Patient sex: M
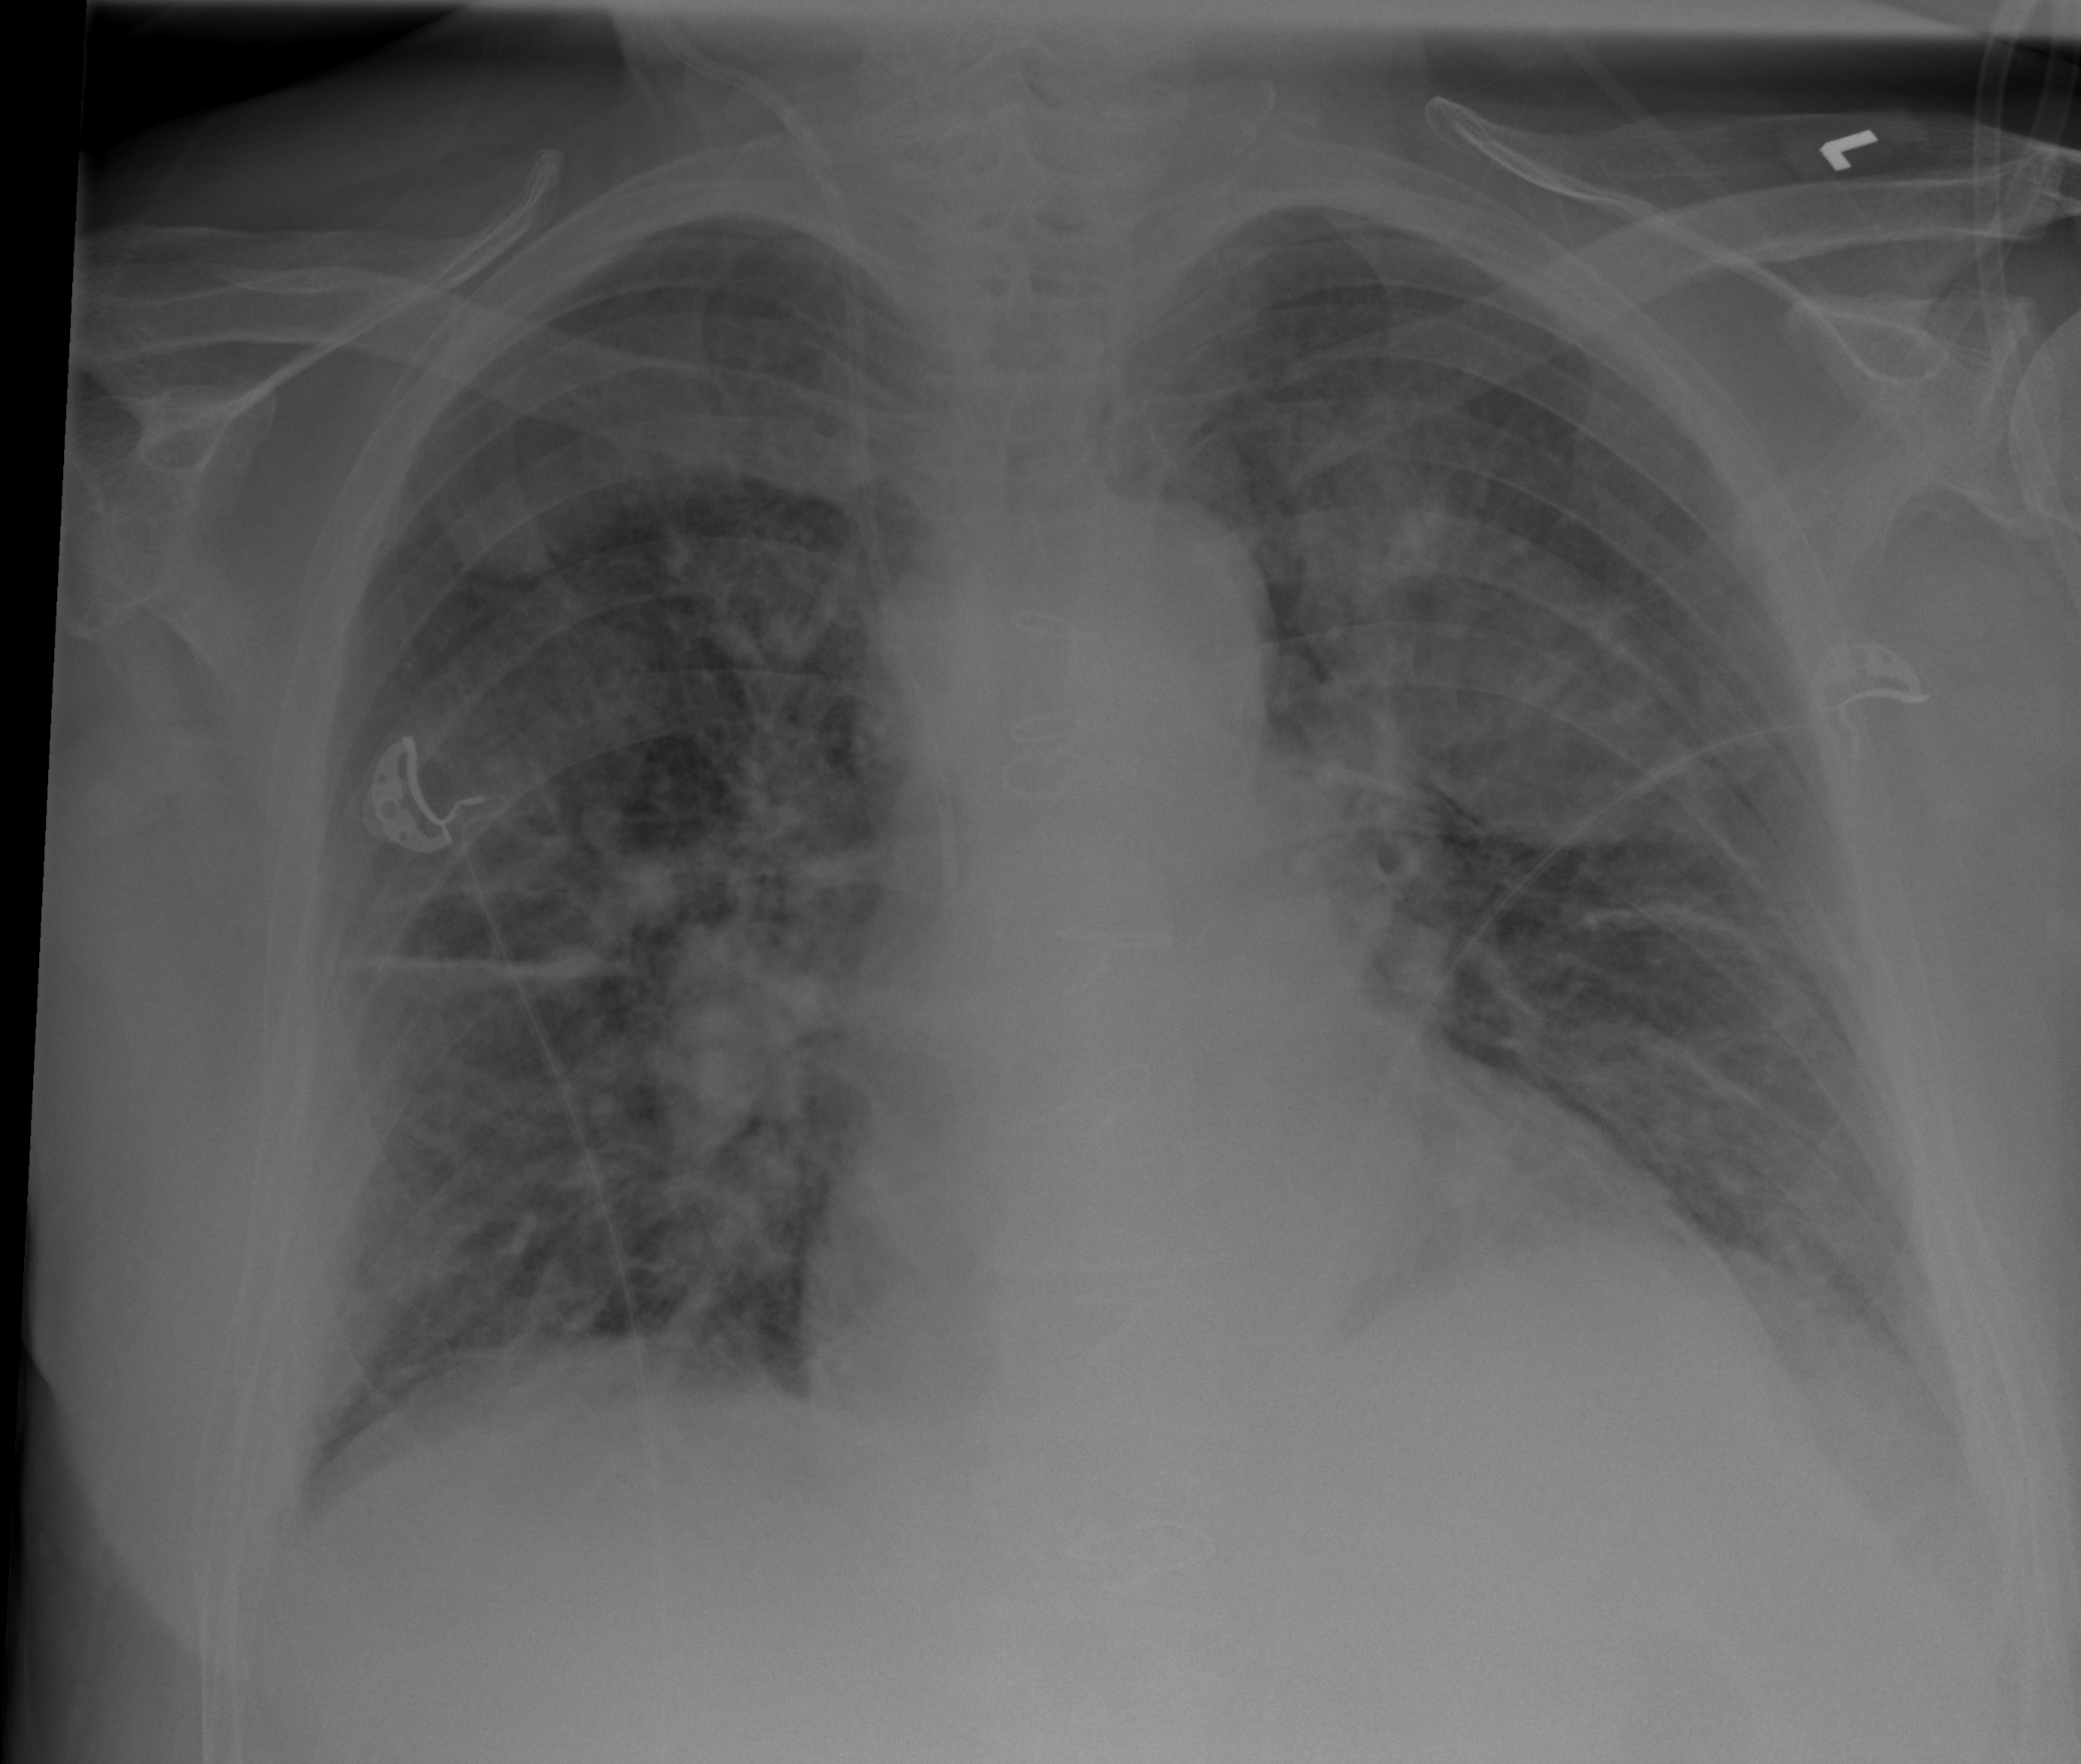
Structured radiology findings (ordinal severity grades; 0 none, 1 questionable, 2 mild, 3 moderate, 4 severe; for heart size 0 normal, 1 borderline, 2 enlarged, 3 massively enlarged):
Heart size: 1
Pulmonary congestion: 3
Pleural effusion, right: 2
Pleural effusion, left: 2
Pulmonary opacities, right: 3
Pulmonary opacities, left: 3
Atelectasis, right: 2
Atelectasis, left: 2